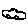
Label: car